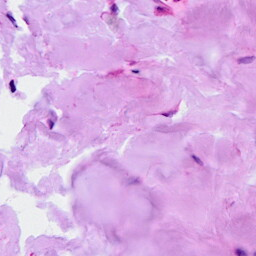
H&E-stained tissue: Breast